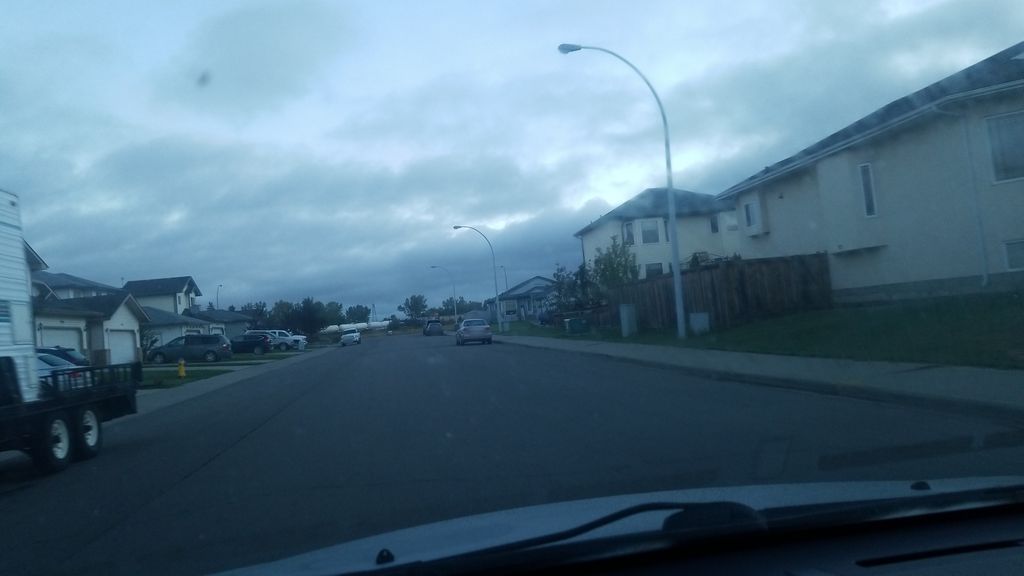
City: edmonton